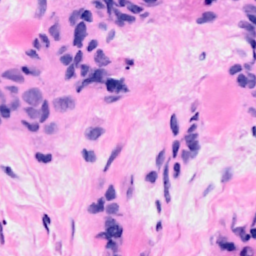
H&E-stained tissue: Breast